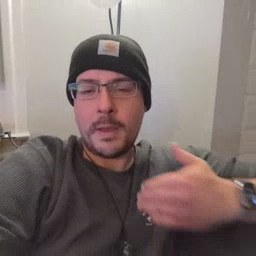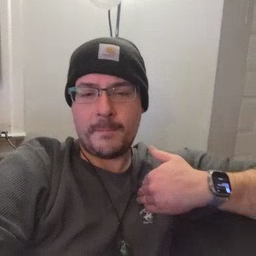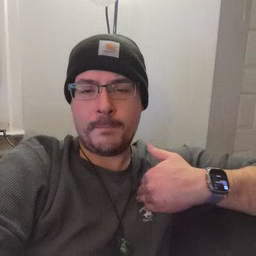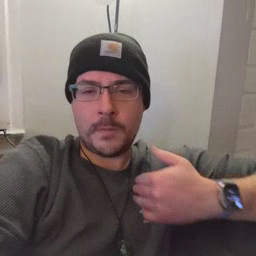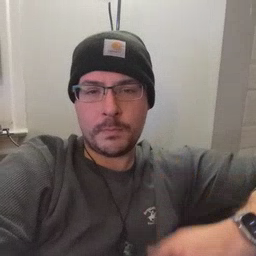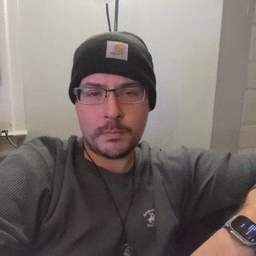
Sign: have